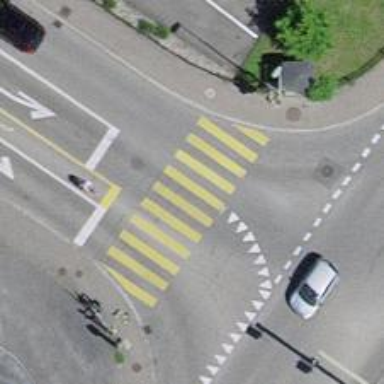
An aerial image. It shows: Zebra crossing on the road.